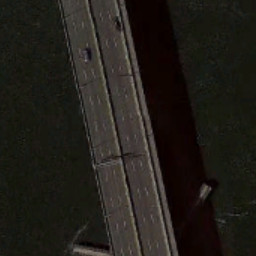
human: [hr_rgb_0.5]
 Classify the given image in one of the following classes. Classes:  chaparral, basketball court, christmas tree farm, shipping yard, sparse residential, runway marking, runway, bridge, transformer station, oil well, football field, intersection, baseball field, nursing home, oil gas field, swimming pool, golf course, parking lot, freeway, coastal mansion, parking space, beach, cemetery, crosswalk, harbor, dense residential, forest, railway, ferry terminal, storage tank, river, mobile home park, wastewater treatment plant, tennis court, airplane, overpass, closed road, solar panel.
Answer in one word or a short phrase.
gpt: bridge